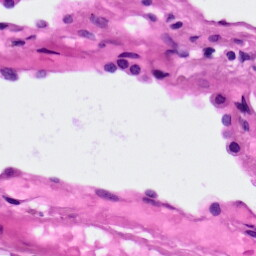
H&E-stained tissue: Lung